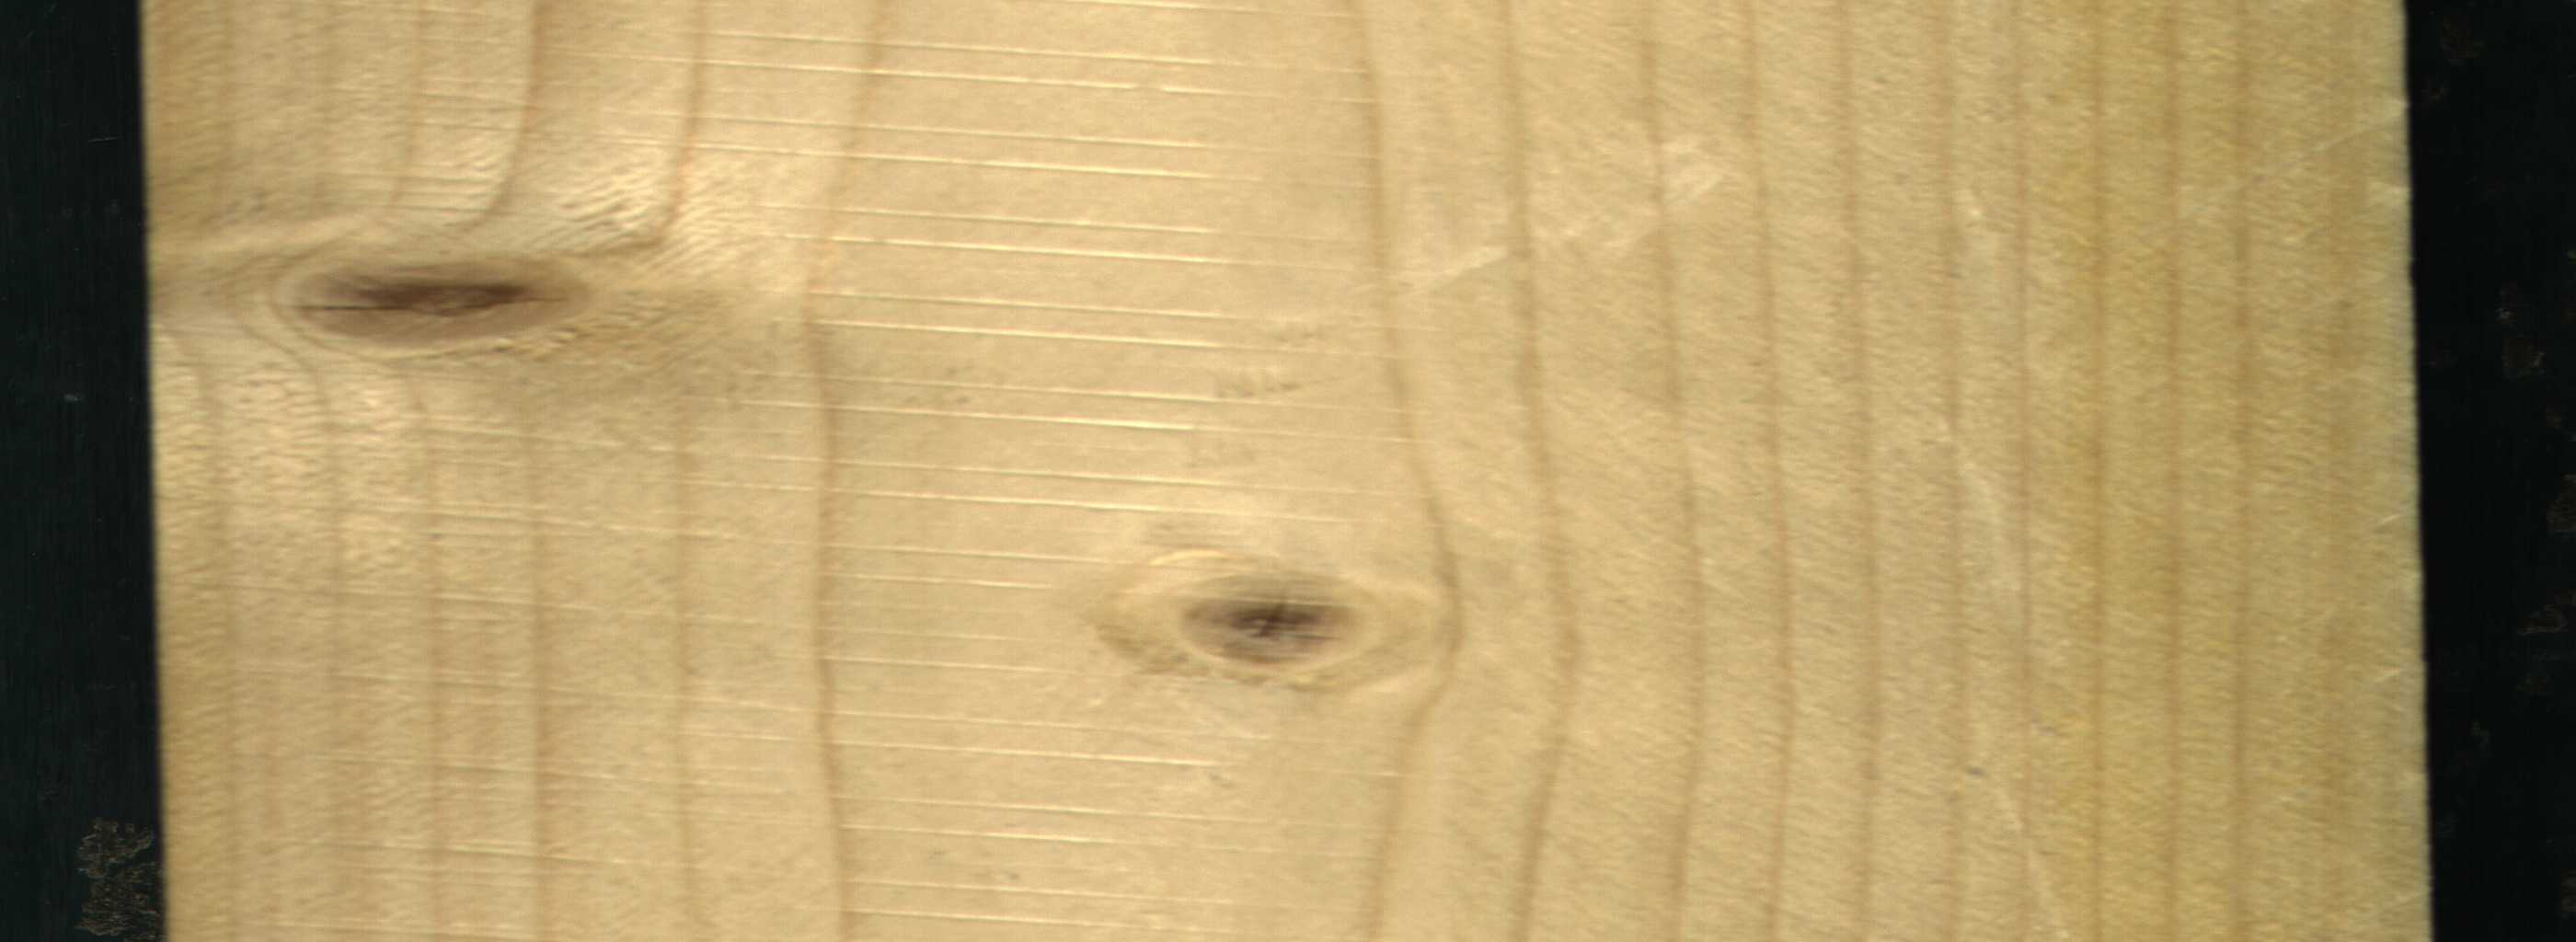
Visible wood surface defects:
Live_Knot
Live_Knot
Live_Knot